Question: This is similar to the question asked <URL>, but that question was not exactly answered to what the problem is.
Customer.xml
'''
<?xml version="1.0" encoding="UTF-8"?>
<wl:adapter name="Customer"
xmlns:xsi="http://www.w3.org/2001/XMLSchema-instance"
xmlns:wl="http://www.ibm.com/mfp/integration"
xmlns:http="http://www.ibm.com/mfp/integration/http">
<displayName>Customer</displayName>
<description>Customer</description>
<connectivity>
<connectionPolicy xsi:type="http:HTTPConnectionPolicyType">
<protocol>https</protocol>
<domain>kenatibm.cloudant.com</domain>
<port>443</port>
</connectionPolicy>
</connectivity>
<procedure name="addCustomer"> </procedure>
</wl:adapter>
'''
Customer-impl.js
'''
function addCustomer(param1) {
var input = {
method : 'PUT',
returnedContentType : 'json',
path : 'userInputRequired',
body : {
contentType: 'application/json',
content : param1
}
};
return WL.Server.invokeHttp(input);
}
'''
The issue is that even though I have defined the method as a PUT, when testing using File Run As | Call MobileFirst Adapter the user interface only displays a GET method, there is no option for PUT.
So is the answer that the GET will actually do a PUT or is this a bug or is there a configuration parameter that I am missing?

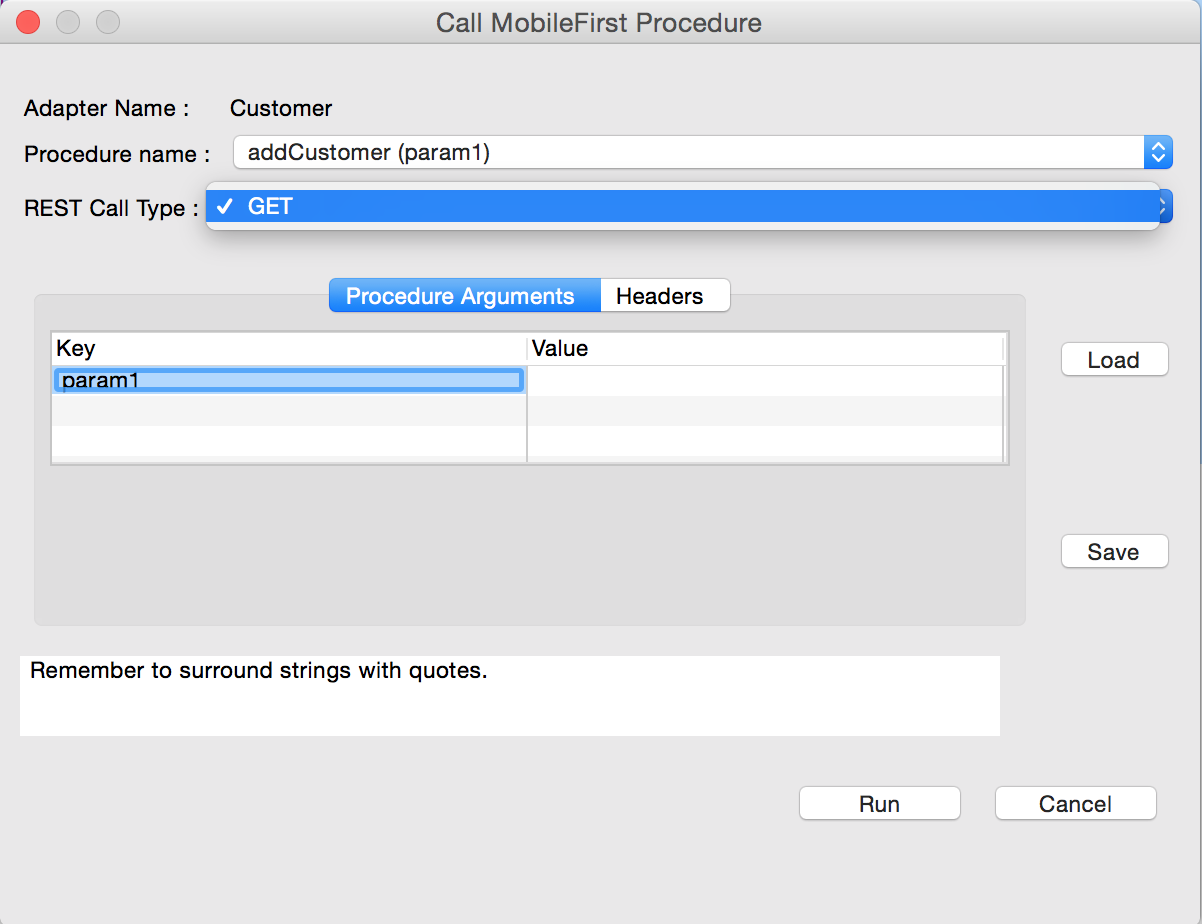
Answer: I think you are confusing how you invoke/test the adapter, with what verb it uses on the back-end system it is calling. You are testing/invoking it using GET, but the adapter is then calling your backend system - <URL> - using PUT.
This is broadly the same explanation as <URL>.